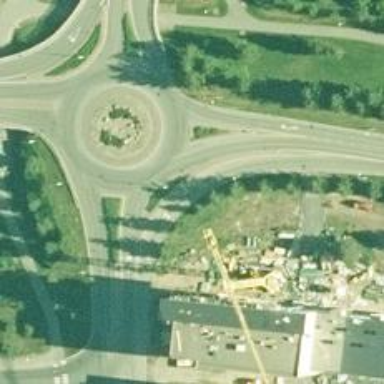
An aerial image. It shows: Secondary link road with asphalt surface.